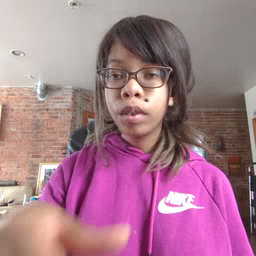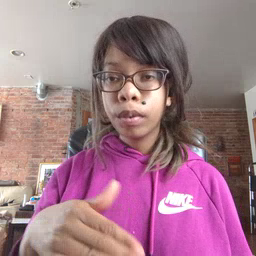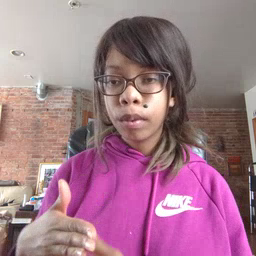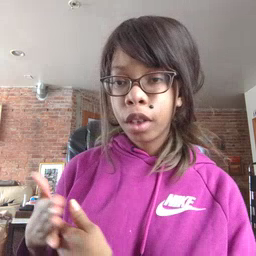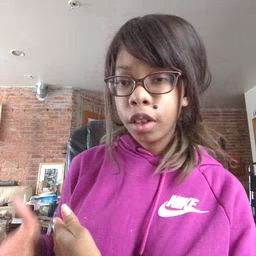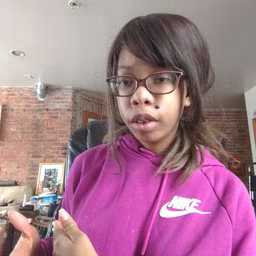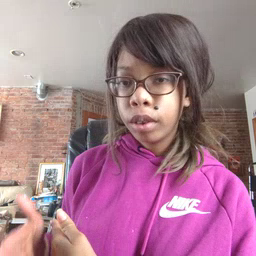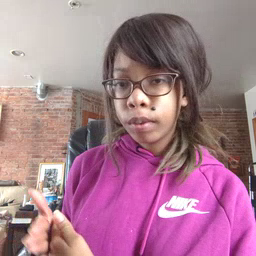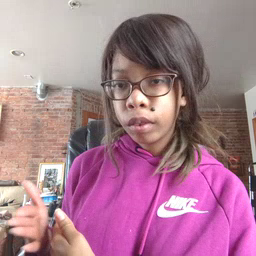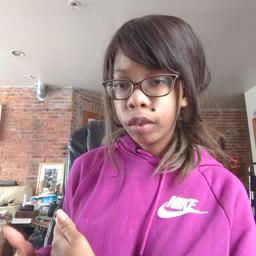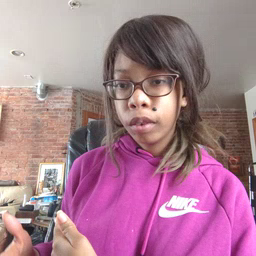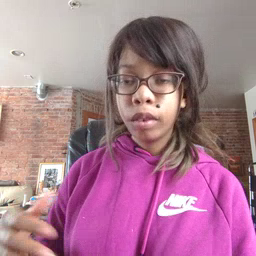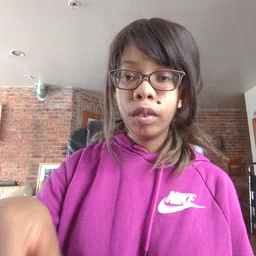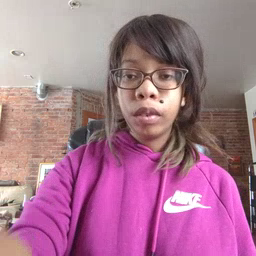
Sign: beside